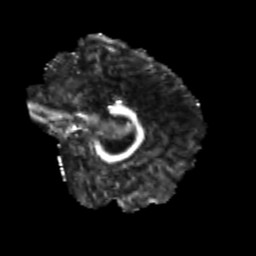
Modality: FA
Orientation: sagittal
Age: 20
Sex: male
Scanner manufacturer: siemens
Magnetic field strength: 3 T
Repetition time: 3.5 s
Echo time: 0.104 s